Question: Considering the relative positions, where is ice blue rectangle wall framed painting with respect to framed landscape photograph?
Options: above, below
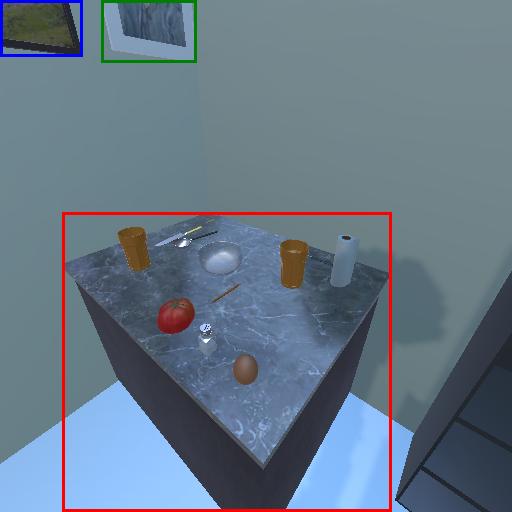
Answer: above